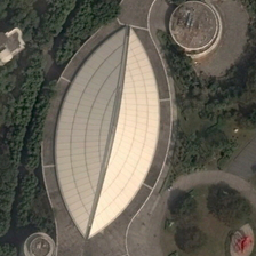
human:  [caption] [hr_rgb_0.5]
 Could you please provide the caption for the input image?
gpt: The leafy center, statue and two circular buildings are located between the trees and the lawn.

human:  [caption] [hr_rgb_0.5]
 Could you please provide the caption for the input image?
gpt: a large eye shaped center is located besides rows of trees .

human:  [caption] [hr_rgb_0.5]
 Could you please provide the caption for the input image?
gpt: In the middle of the leaf shape between the tree and the lawn, there is a sculpture and two circular buildings.

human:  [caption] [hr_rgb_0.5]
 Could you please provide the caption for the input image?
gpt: an eye shaped center is near a circle center .

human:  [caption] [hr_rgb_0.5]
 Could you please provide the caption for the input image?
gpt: a large almost oval center building is surrounded by many green trees and several other buildings .